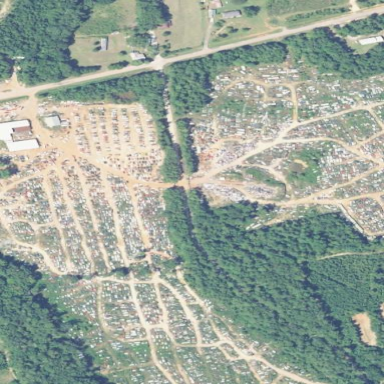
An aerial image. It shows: Scrap yard located in industrial area.